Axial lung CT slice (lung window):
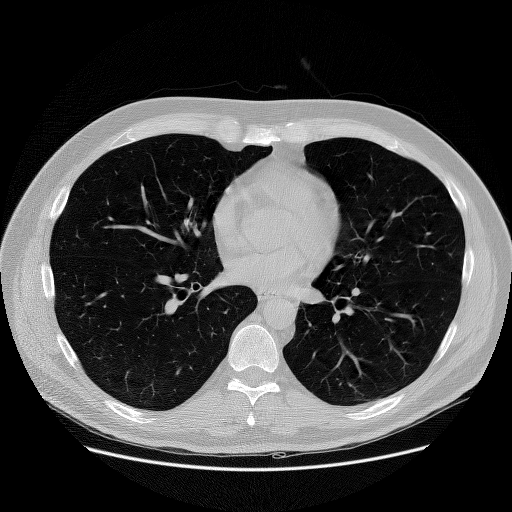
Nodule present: no